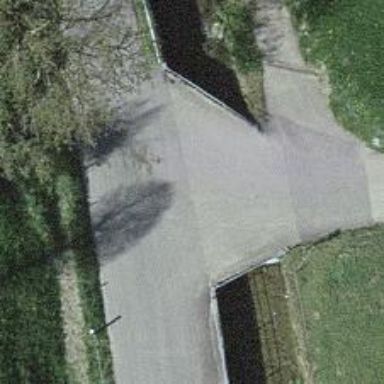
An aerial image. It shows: Track road going over bridge with grade1 tracktype.